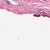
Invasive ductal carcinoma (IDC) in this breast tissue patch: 0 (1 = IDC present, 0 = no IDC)